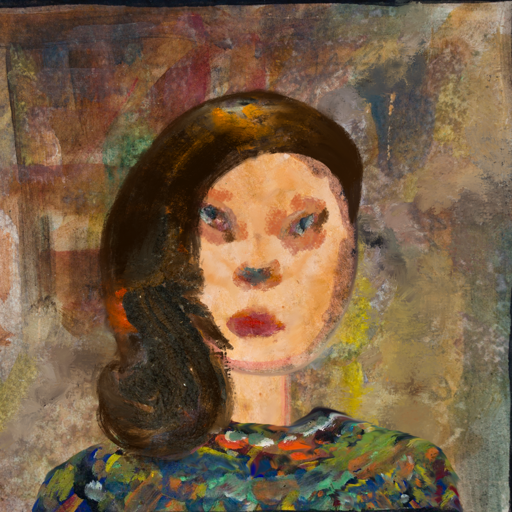
Background: Mosgoul, Head And Neck Front: Childish, Face Front: Boggyland, Bust: An_Impression, Hair Front: Gypsy_Queen, Head Accessory: Blank, Second Necklace: Blank, Necklace: Blank, Baby: Blank